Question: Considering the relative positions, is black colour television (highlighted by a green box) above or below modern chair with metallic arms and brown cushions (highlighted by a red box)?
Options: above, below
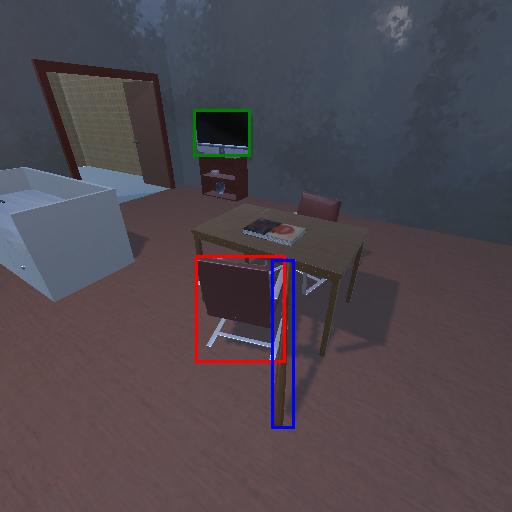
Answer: above